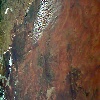
Label: land